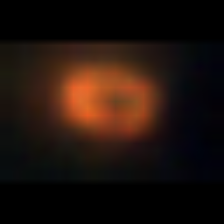
Taxon: Unknown_phyto
Group: Unknown